Question: ### Current Behavior

>
### Expected Behavior
I hoped that the screen would move smoothly without being cut off or showing a white screen.
### How to reproduce
App.js
'''
import React from "react";
import createAnimatedSwitchNavigator from "react-navigation-animated-switch";
import { Transition } from "react-native-reanimated";
import {
createDrawerNavigator,
createAppContainer,
createStackNavigator
} from "react-navigation";
import A from "./A";
import B from "./B";
const MySwitch = createAnimatedSwitchNavigator(
{
Home: A,
Other: B
},
{
initialRouteName: "Home",
headerMode: "none"
},
{
// The previous screen will slide to the bottom while the next screen will fade in
transition: (
<Transition.Together>
<Transition.Out
type="slide-bottom"
durationMs={400}
interpolation="easeIn"
/>
<Transition.In type="fade" durationMs={500} />
</Transition.Together>
)
}
);
const HomeScreenRouter = createAppContainer(MySwitch);
export default HomeScreenRouter;
'''
A.js
'''
import React from "react";
import { StyleSheet, Text, View, TouchableHighlight } from "react-native";
export default class A extends React.Component {
constructor(props) {
super(props);
this.state = {
loading: false
};
}
render() {
return (
<View style={styles.container}>
<Text onPress={() => this.props.navigation.navigate("Other")}>
Open up App.js to start working on your app!
</Text>
</View>
);
}
}
const styles = StyleSheet.create({
container: {
flex: 1,
backgroundColor: "#fff",
alignItems: "center",
justifyContent: "center"
}
});
'''
B.js
'''
import React from "react";
import { StyleSheet, Text, View } from "react-native";
export default class B extends React.Component {
constructor(props) {
super(props);
this.state = {
loading: false
};
}
render() {
return (
<View style={styles.container}>
<Text>B screen</Text>
</View>
);
}
}
const styles = StyleSheet.create({
container: {
flex: 1,
backgroundColor: "#fff",
alignItems: "center",
justifyContent: "center"
}
});
'''
### Your Environment
| react-navigation | "^3.11.0"
| react-native | "<URL>"
| node | v10.16.0
| react-native-reanimated | "^1.0.1"
| react-navigation-animated-switch | "^0.2.0"
| npm or yarn | 6.9.0
Please help me a lot
Thank you for your help.
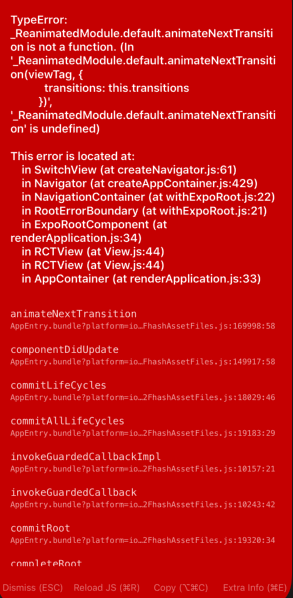
Answer: it's not currently available in sdk 32. sdk 33 is coming soon.
this is documented in <URL>